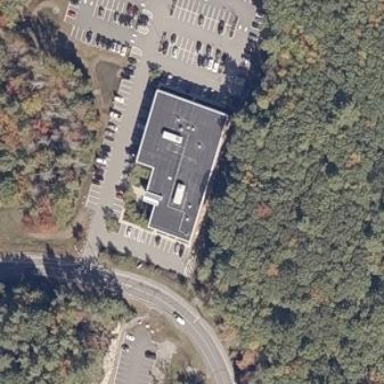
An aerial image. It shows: Commercial building housing healthcare clinic.